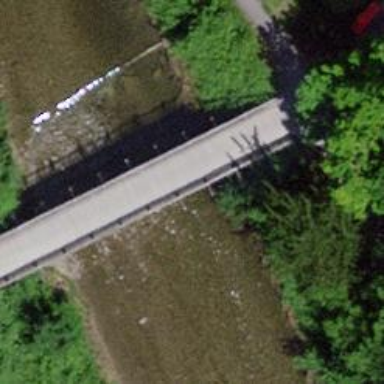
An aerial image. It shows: Path leading to bridge.